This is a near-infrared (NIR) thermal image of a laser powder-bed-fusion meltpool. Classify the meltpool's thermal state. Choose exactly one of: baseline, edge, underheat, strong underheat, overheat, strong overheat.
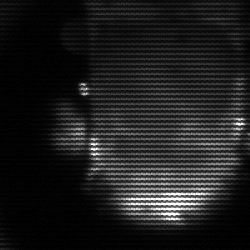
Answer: baseline